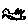
Label: bird